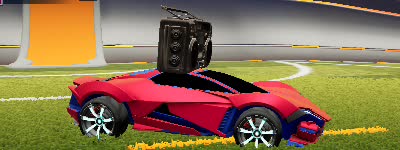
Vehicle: werewolf